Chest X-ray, PA view. Patient: 58 years old, sex M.
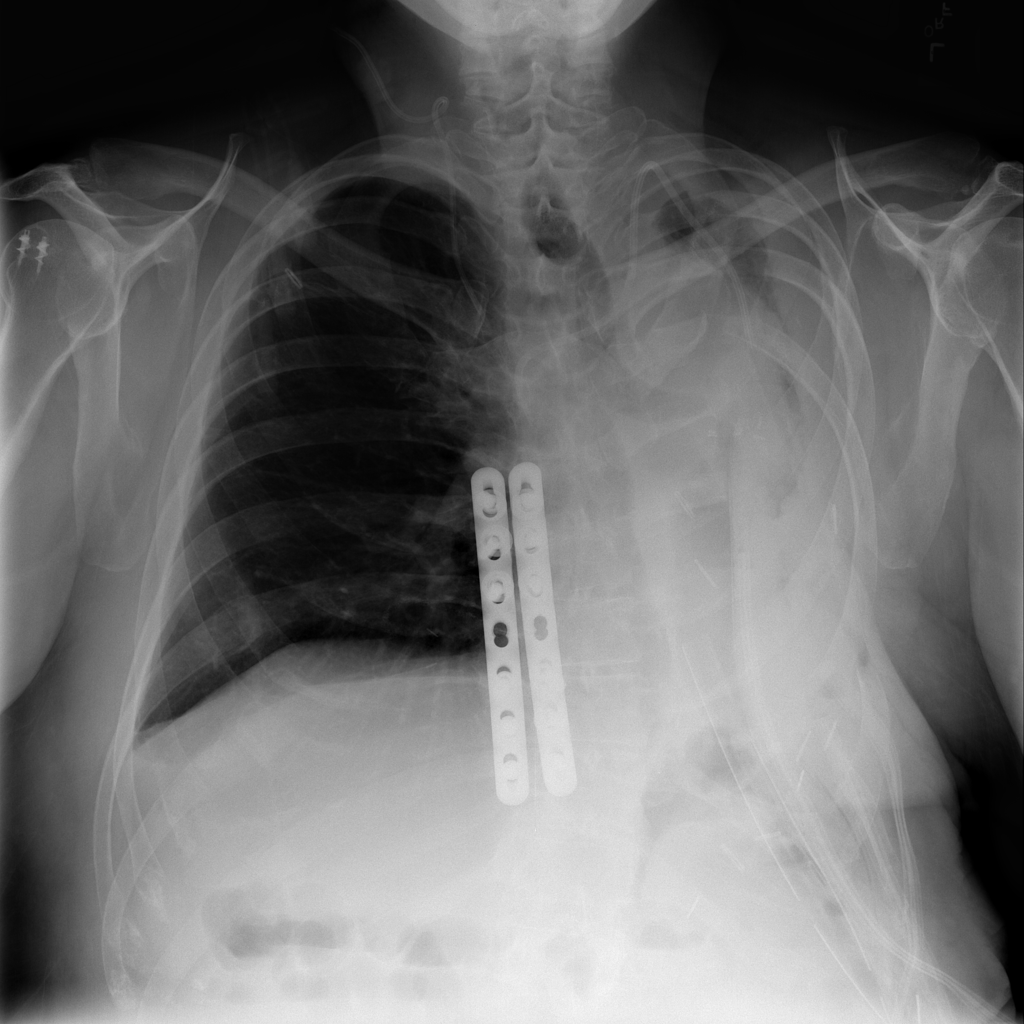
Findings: Atelectasis, Effusion